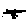
Label: flower